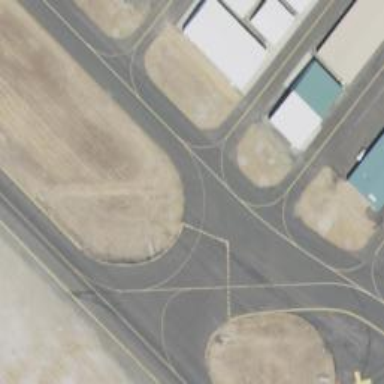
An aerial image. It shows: Asphalt taxiway at the airport.